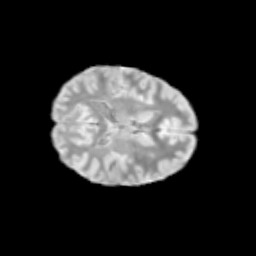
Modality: T2w
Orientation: axial
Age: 11
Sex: female
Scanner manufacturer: siemens
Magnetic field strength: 3 T
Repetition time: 3.8 s
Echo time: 0.07 s